Interaction volume radius: 10 \u00c5
Interaction volume height: 25 \u00c5
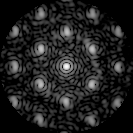
Disorder parameter: 0.3497